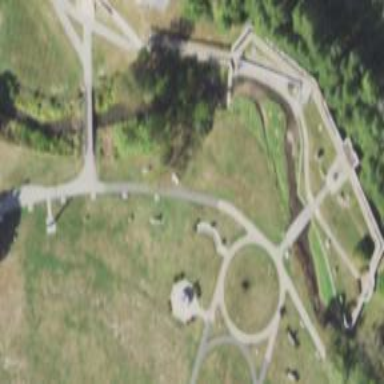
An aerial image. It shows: Historical site featuring war memorial.